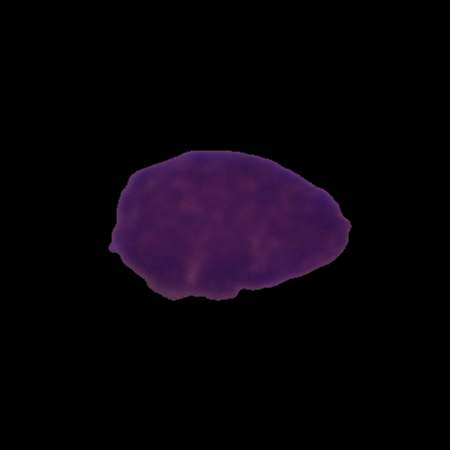
Label: cancer